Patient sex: M
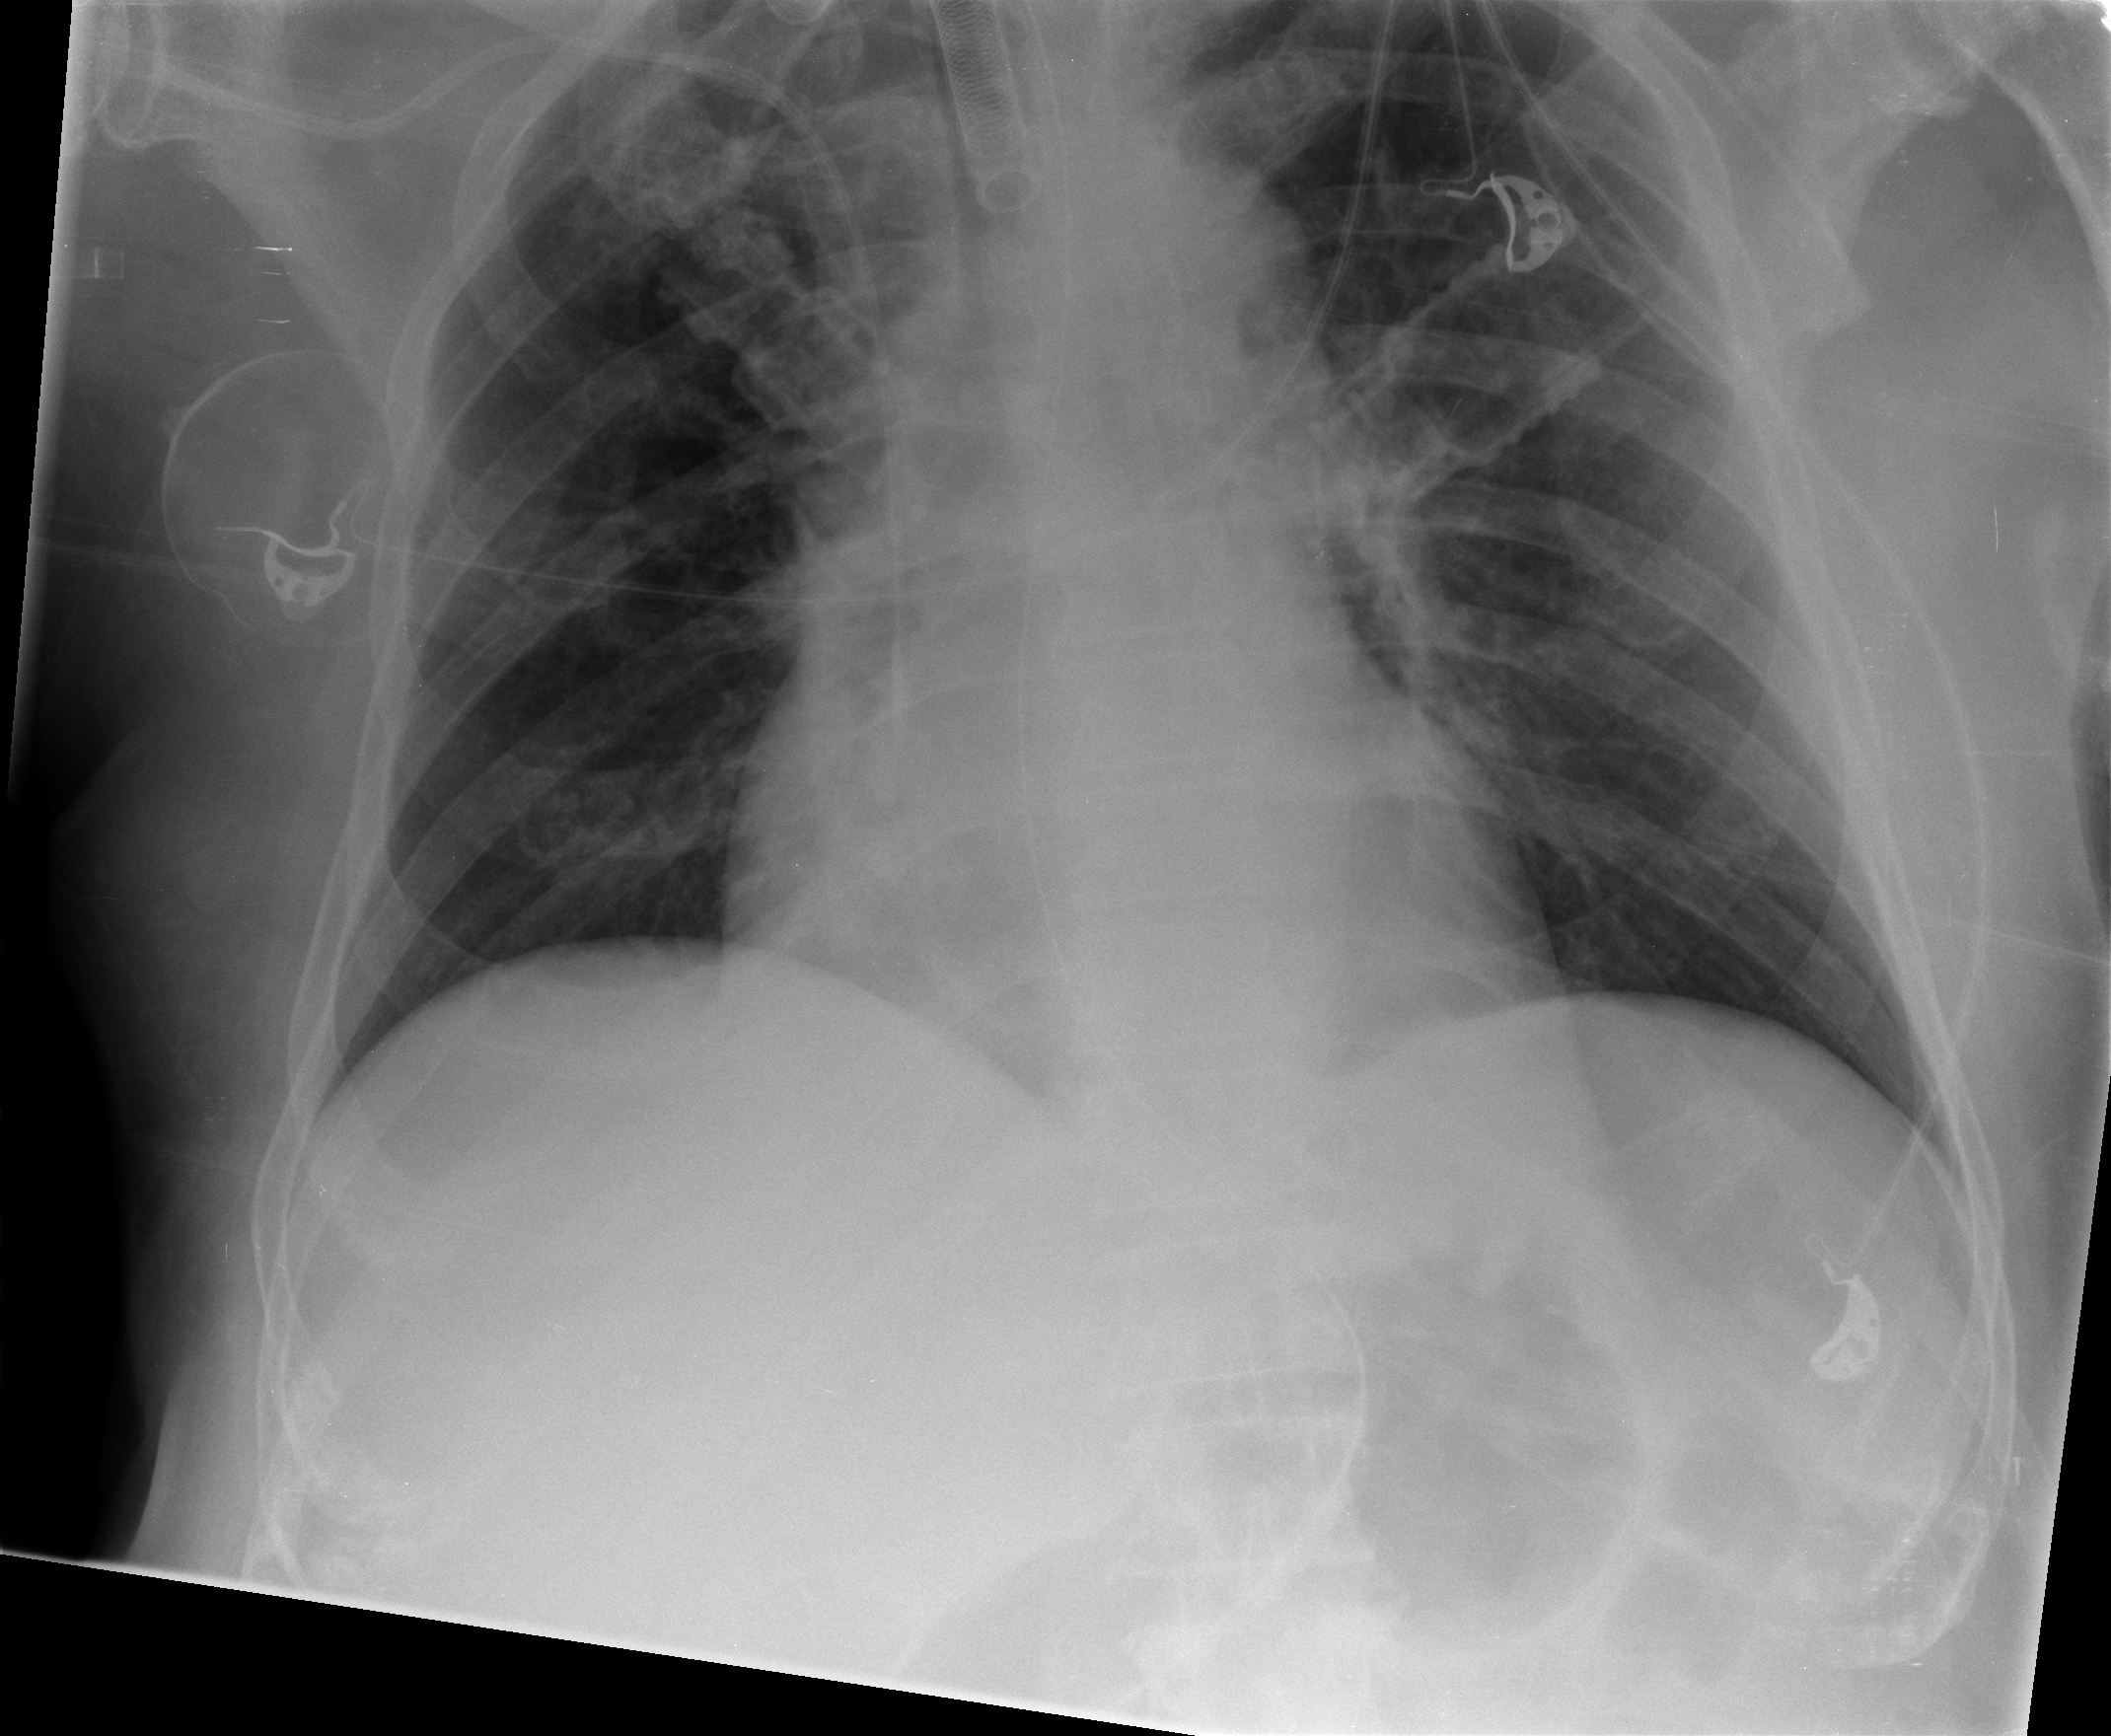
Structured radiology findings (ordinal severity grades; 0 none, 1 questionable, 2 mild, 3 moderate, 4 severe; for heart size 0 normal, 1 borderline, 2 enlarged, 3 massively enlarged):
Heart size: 2
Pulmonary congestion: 2
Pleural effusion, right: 0
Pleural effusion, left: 0
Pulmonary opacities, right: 0
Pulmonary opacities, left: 0
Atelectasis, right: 1
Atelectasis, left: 1